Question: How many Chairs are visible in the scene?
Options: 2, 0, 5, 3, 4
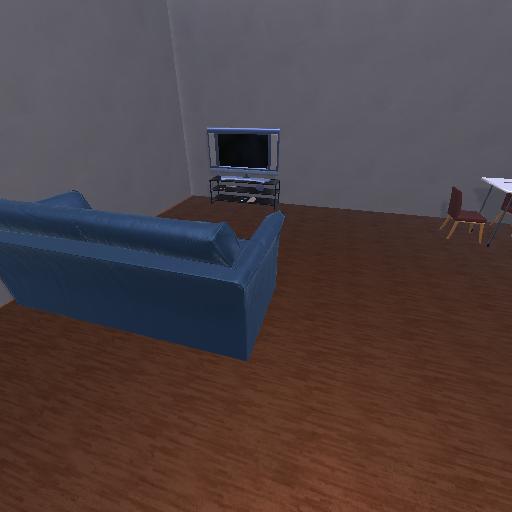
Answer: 2